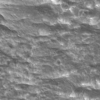
Label: not_dusty